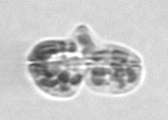
Label: Karenia